Question: What is the value of this measurement?
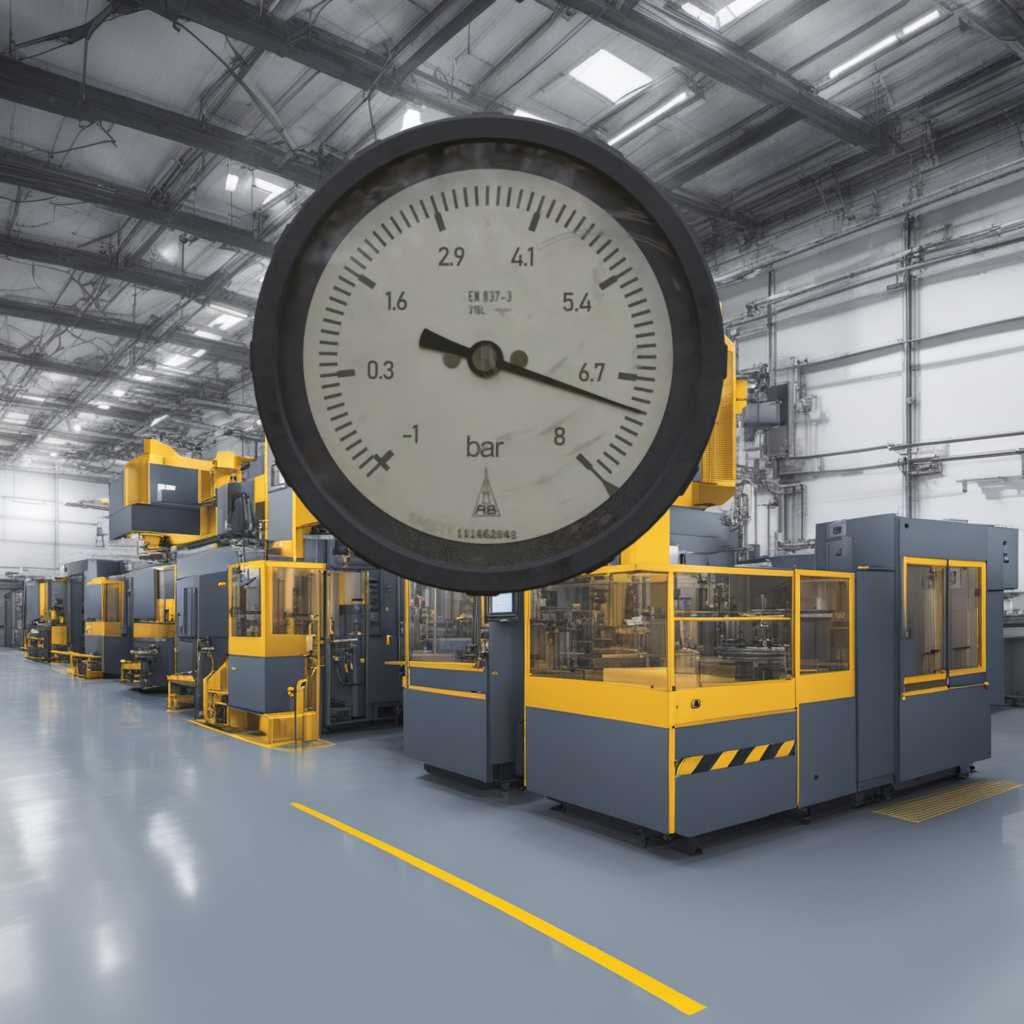
Answer: The result is 7.07
Question: What is the range of this measurement?
Answer: The range is from -1 to 8
Question: What is the minimum and maximum value range of this measurement?
Answer: The minimum value is -1 and the maximum value is 8